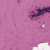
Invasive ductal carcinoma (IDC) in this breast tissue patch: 0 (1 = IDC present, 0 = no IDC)